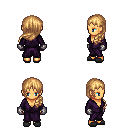
a pixel art fantasy rpg character, female body template, human, tanned skin, purple robe, metal pants, light blonde left-swept hairstyle, metal gloves, gray slippers, four views (front, back, left, right), 2x2 character sprite sheet, small pixel art, hard edges, no anti-aliasing